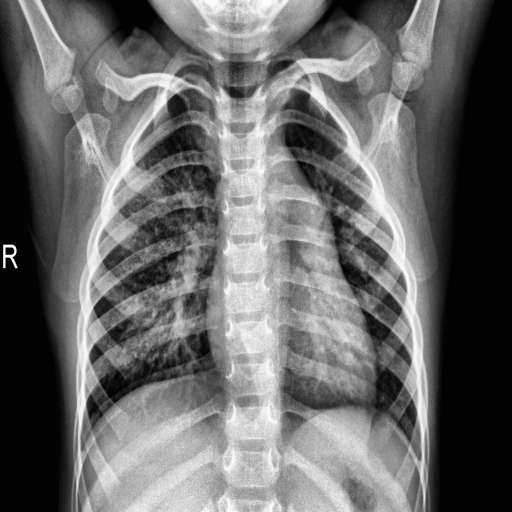
Finding: NORMAL